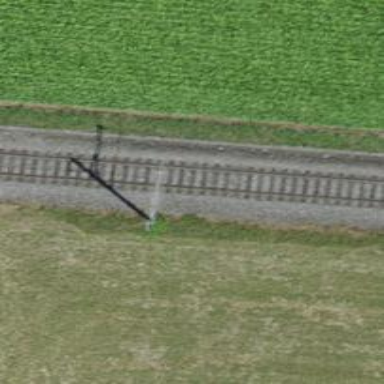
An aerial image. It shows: Single-track railway with electrified contact lines.